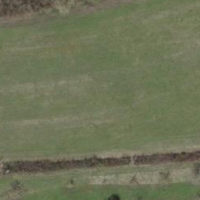
EUNIS habitat code: 25
Species observed at this site:
Aphantopus hyperantus
Gonepteryx rhamni
Clytra laeviuscula
Colias croceus
Macroglossum stellatarum
Orthetrum cancellatum
Pyrausta despicata
Aglais io
Cyaniris semiargus
Chiasmia clathrata
Maniola jurtina
Pyrgus armoricanus
Boloria dia
Celastrina argiolus
Anthocharis cardamines
Papilio machaon
Autographa gamma
Coenonympha pamphilus
Vespa crabro
Pieris mannii
Pieris napi
Pieris rapae
Polyommatus icarus
Aglais urticae
Calopteryx splendens